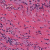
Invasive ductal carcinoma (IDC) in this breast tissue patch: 1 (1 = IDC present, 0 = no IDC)